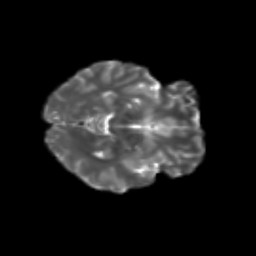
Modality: T2w
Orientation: axial
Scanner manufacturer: siemens
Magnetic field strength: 3 T
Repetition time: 9.2 s
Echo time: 0.084 s